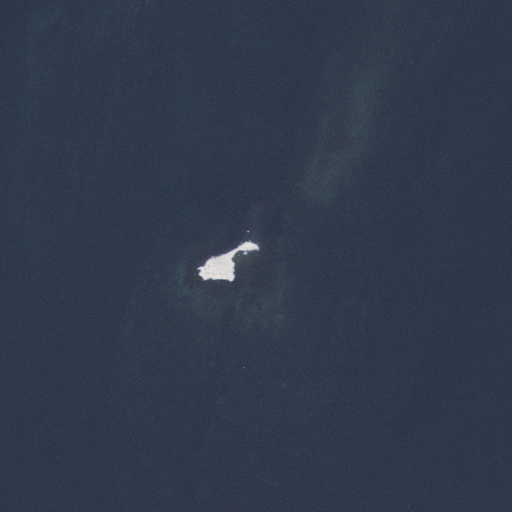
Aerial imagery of island in Vermont named Gull Island containing only open water